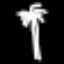
Label: palm tree